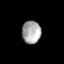
Tissue: lung
Cell type: T cells
Senescence score: 0.1683
Nuclear area (px): 428
Mean DAPI intensity: 164.759